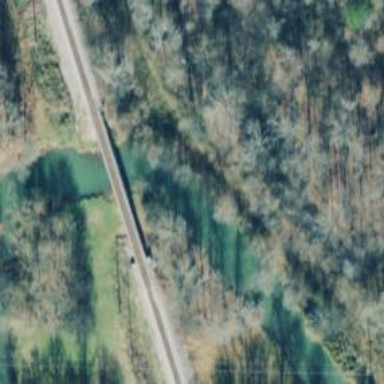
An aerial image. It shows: Bridge over railway line.